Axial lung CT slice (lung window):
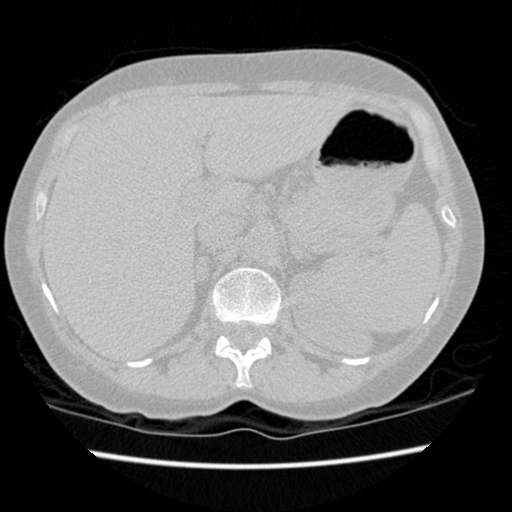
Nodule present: no